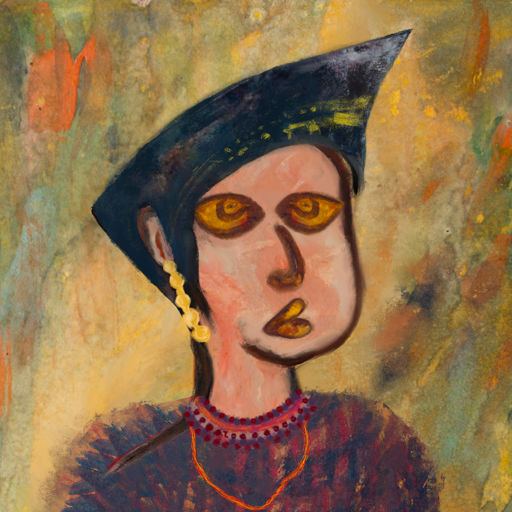
Background: Comrade, Head And Neck Side: Roy_Bahadur, Face Side: Comrade, Bust: In_The_Sun, Hair Side: Blank, Head Accessory: Irani, Second Necklace: Gypsy_Mother_2, Necklace: Roy_Bahadur, Baby: Blank